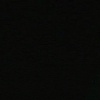
Label: space